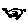
Label: bird